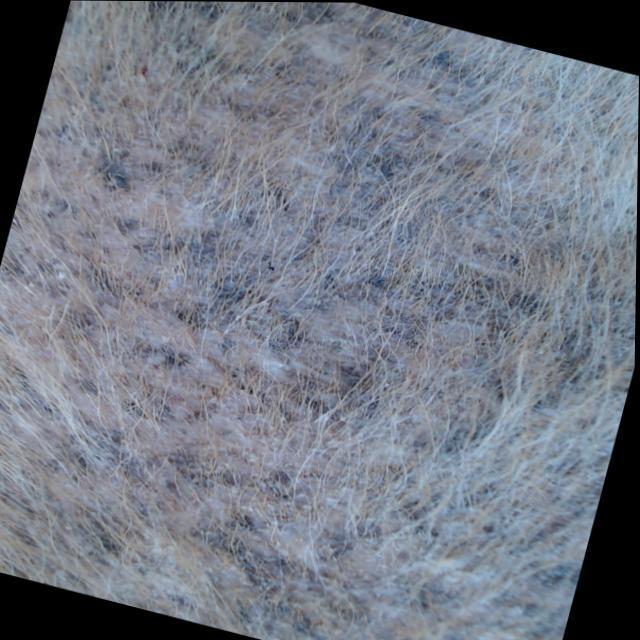
Canine demodicosis (Demodex mange) — caused by Demodex canis mites. Presents with alopecia, follicular papules, pustules, and comedones. Often localized on face and forelimbs.